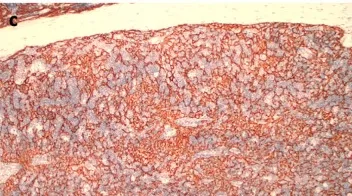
CK 19 IHC: dense epithelial cell network (10x).
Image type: pathology (immunostaining)